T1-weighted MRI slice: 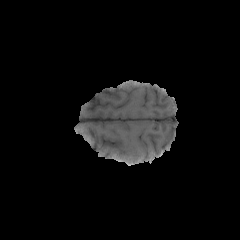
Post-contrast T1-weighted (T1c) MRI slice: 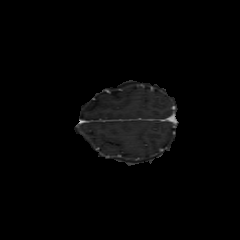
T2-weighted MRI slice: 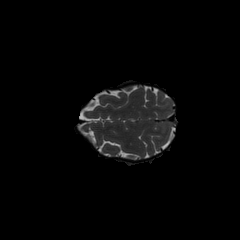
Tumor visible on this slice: no